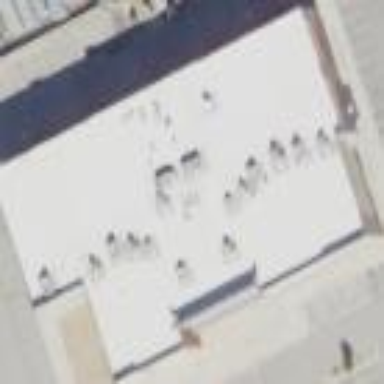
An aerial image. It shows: Cinema building.